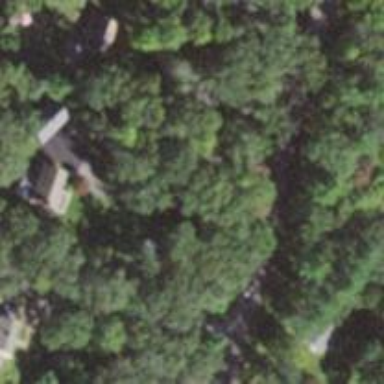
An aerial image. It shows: Residential driveway used as service road.